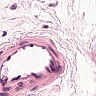
Metastatic tissue present: no